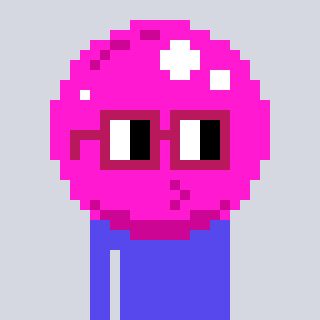
a pixel art character with square dark red glasses, a bubblegum-shaped head and a computerblue-colored body on a cool background